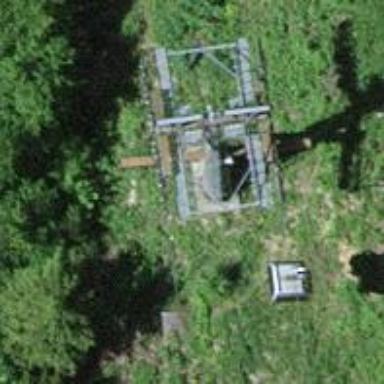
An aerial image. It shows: Pylon for aerialway.